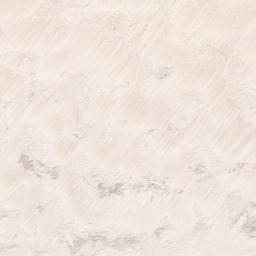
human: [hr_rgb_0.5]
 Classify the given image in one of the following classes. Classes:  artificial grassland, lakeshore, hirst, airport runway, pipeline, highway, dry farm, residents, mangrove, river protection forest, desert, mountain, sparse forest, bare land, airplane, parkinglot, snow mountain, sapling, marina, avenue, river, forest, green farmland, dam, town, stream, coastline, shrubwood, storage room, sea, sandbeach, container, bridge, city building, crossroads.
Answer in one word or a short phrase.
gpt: sandbeach